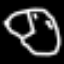
Label: clock